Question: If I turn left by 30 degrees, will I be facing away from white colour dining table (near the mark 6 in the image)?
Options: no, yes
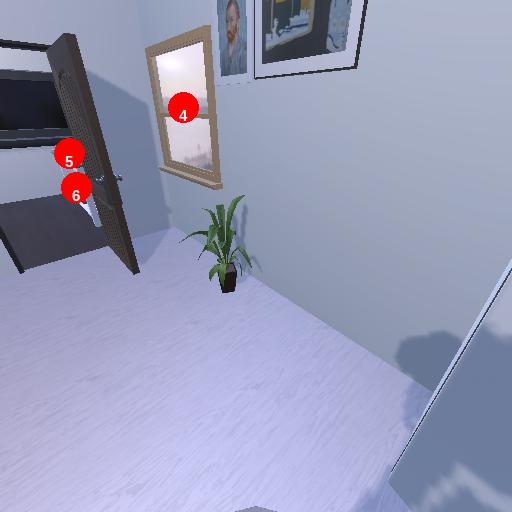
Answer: no